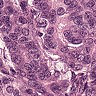
Metastatic tissue present: yes